Aerial crown-view tile of a tropical tree (Barro Colorado Island, Panama), acquired 20250715:
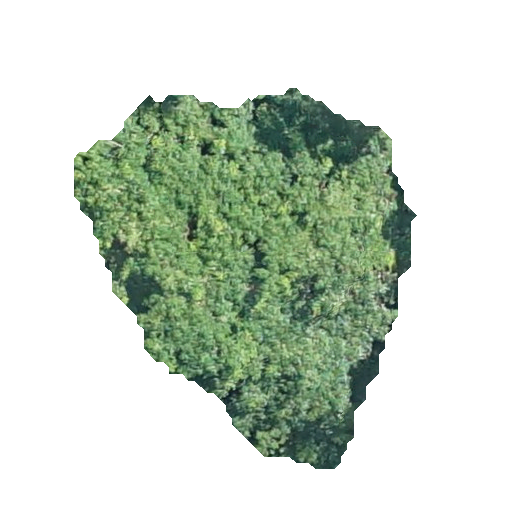
Species: Hura crepitans
GBIF accepted scientific name: Hura crepitans
Crown area: 129.302 m²